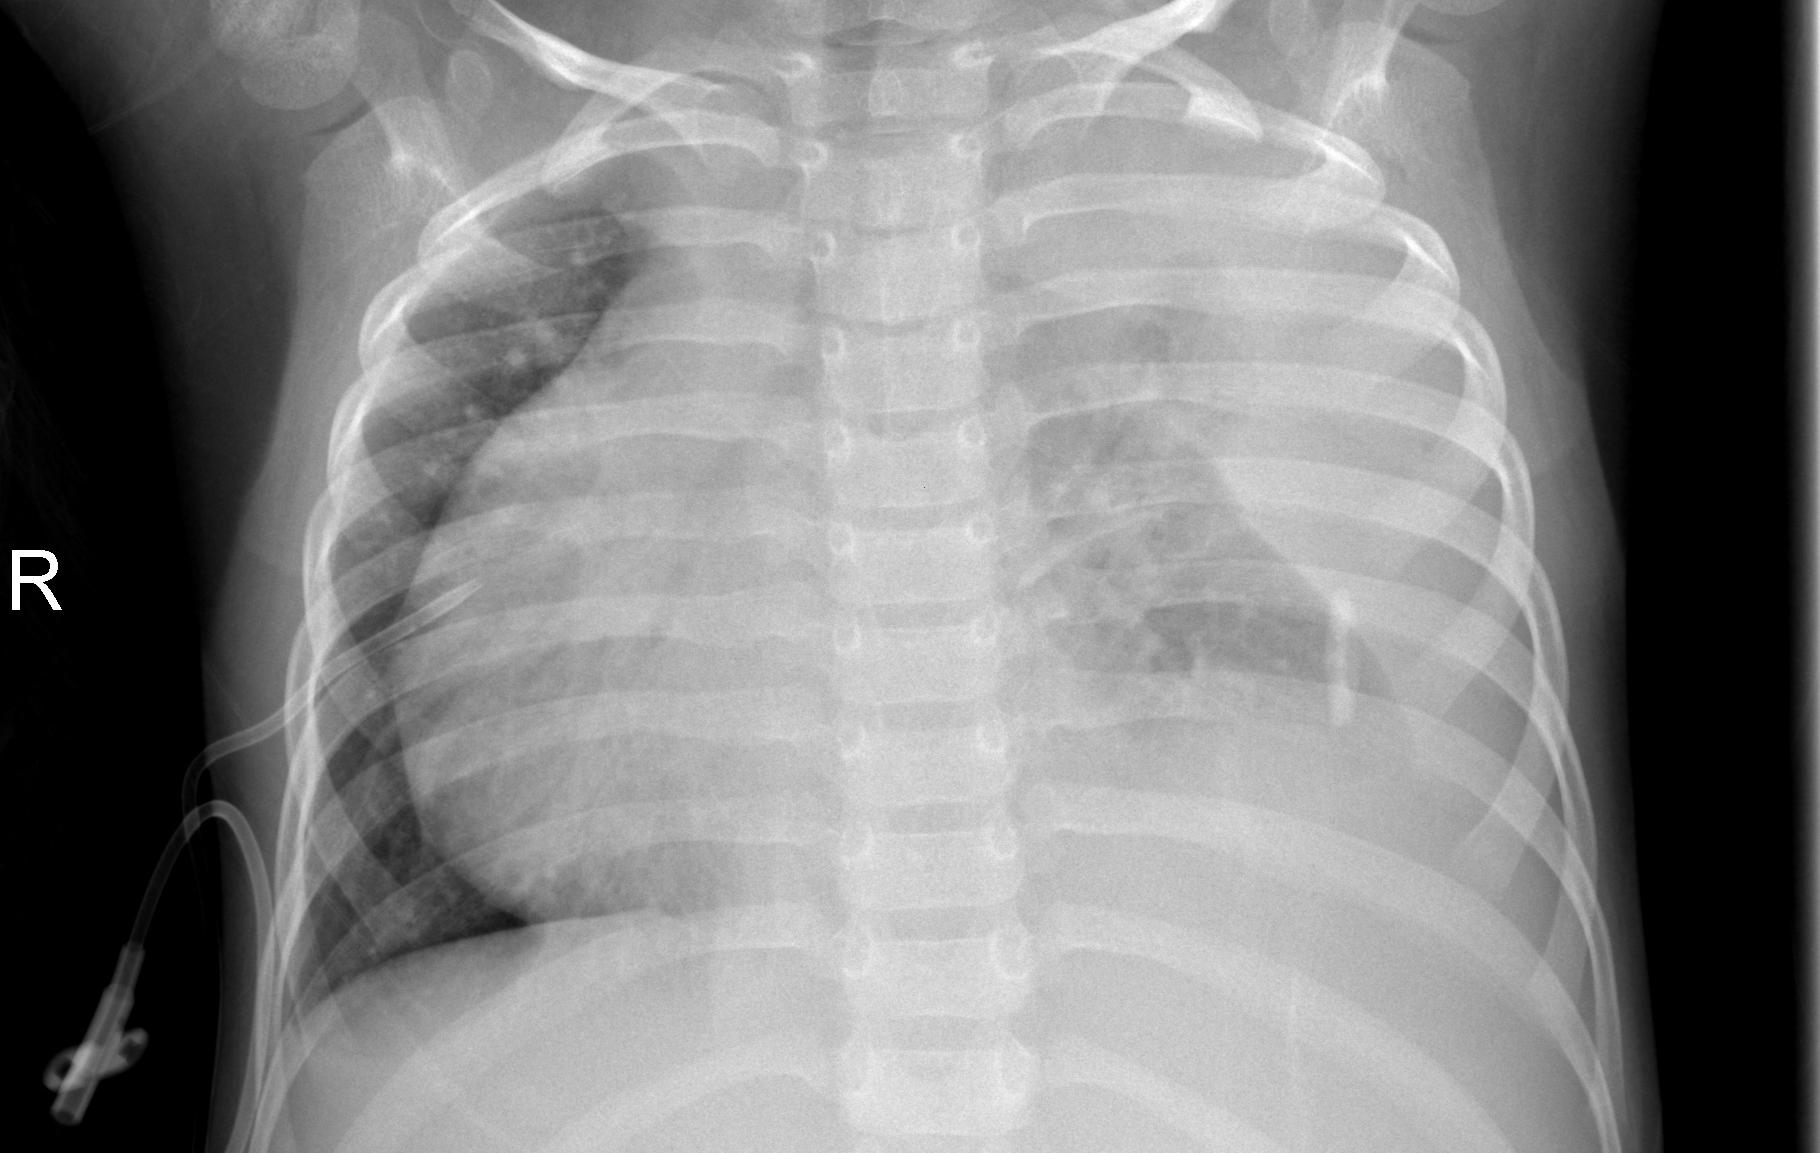
Diagnosis: PNEUMONIA